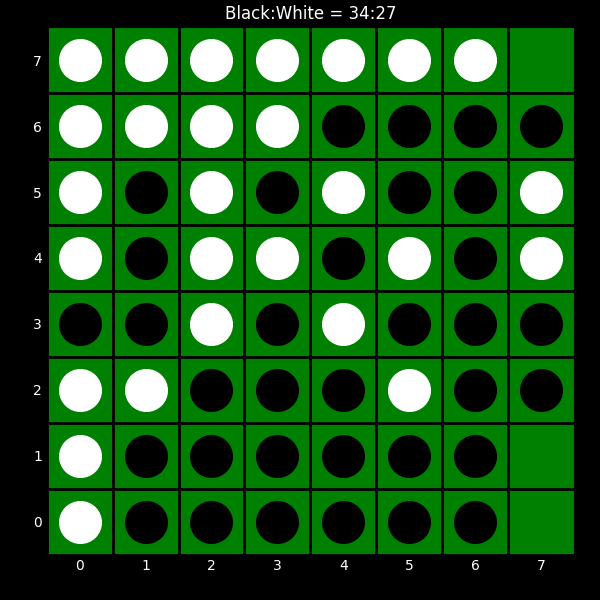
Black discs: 34
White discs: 27